Field crop: maize
Growth stage: 2
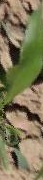
Species: maize